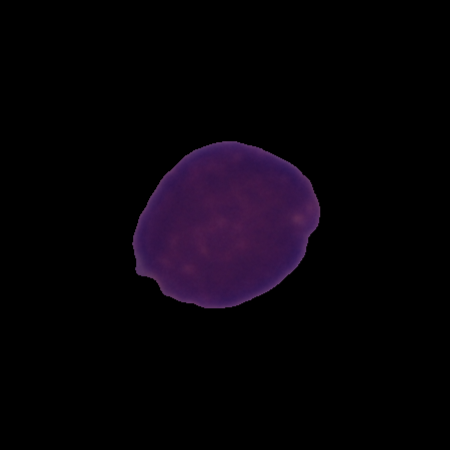
Label: cancer